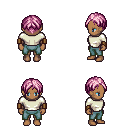
a pixel art fantasy rpg character, female body template, human, dark skin, white long-sleeve shirt, teal pants, pink parted hairstyle, leather bracers, four views (front, back, left, right), 2x2 character sprite sheet, small pixel art, hard edges, no anti-aliasing